Question: This was what I got in my terminal.
I have mongoDB and node.js installed already..
If anyone can help me with this I'll appreciate it a lot!
Thank you...

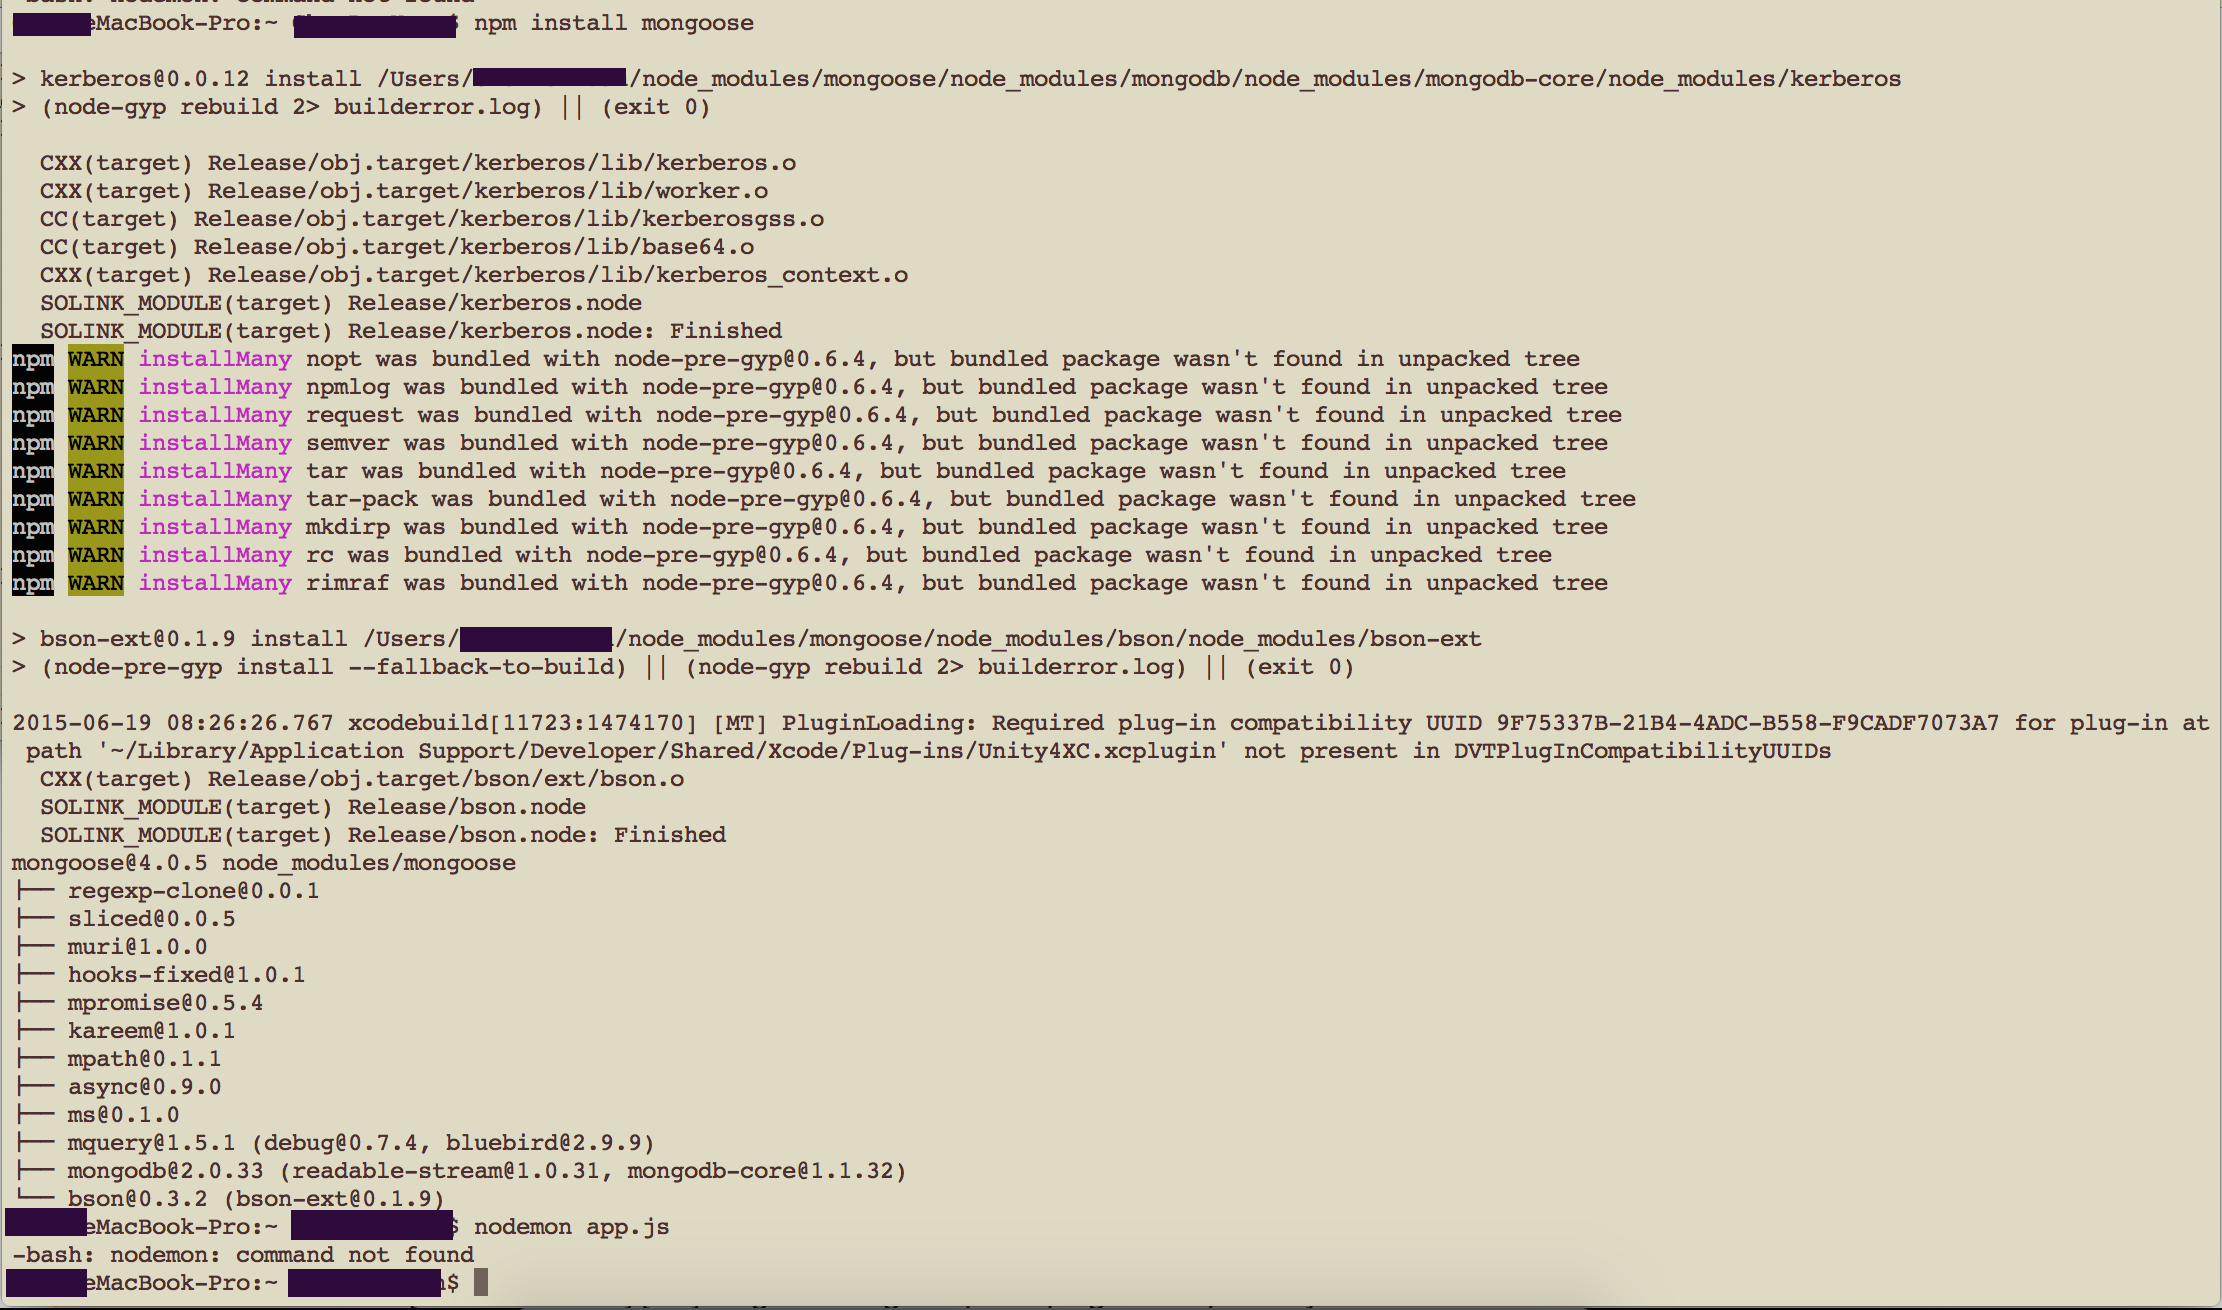
Answer: From what I see in your terminal, I think your installation for 'mongoose' is successful. And you are staring your application using 'nodemon' but I think that is not installed as you are getting an error 'nodemon: command not found'. So first you will need to install 'nodemon' using,
'npm install -g nodemon'